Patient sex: M
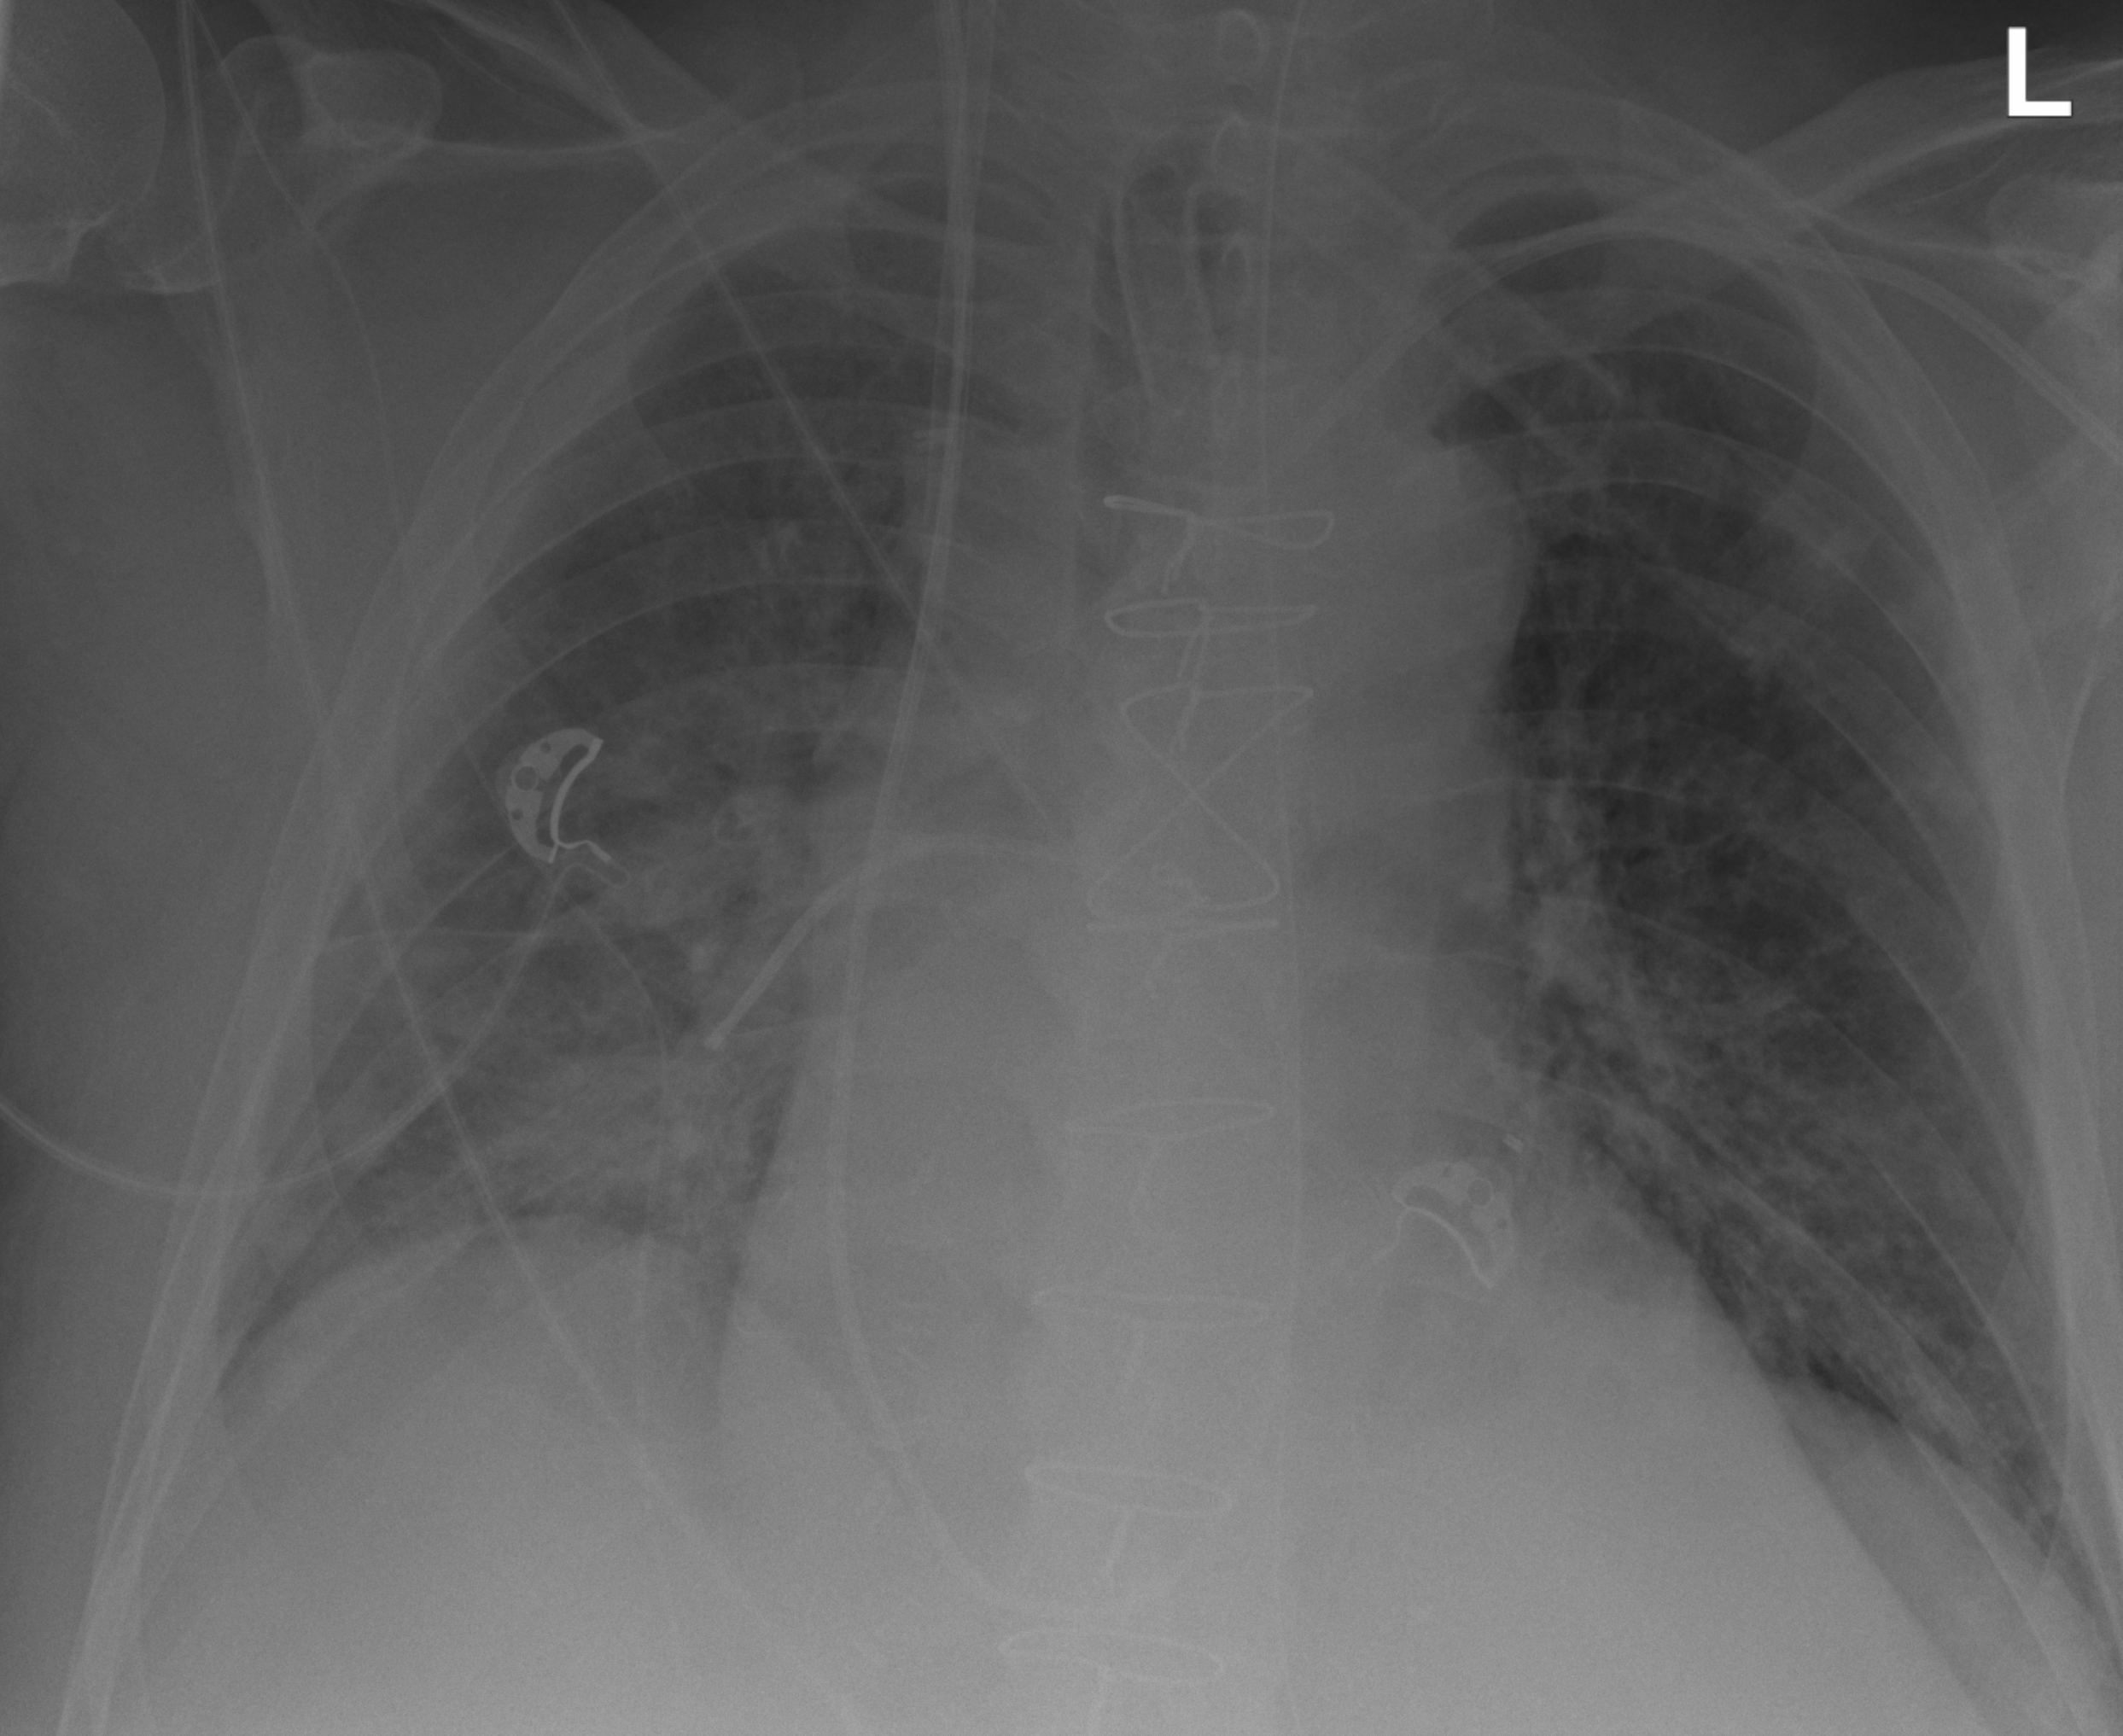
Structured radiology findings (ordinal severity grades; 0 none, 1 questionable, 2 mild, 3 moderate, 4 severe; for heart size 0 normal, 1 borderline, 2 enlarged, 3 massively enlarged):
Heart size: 2
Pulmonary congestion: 2
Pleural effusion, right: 1
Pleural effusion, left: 1
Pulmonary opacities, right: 2
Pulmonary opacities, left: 2
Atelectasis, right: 2
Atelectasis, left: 2